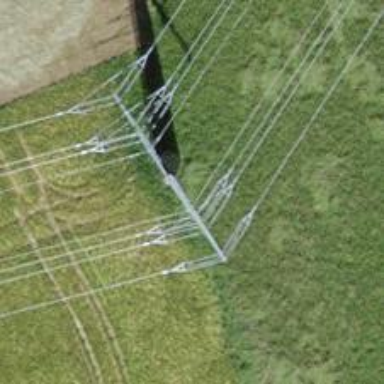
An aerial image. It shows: Power tower.